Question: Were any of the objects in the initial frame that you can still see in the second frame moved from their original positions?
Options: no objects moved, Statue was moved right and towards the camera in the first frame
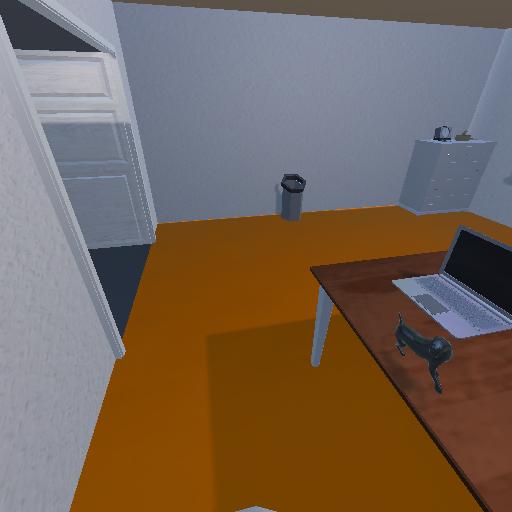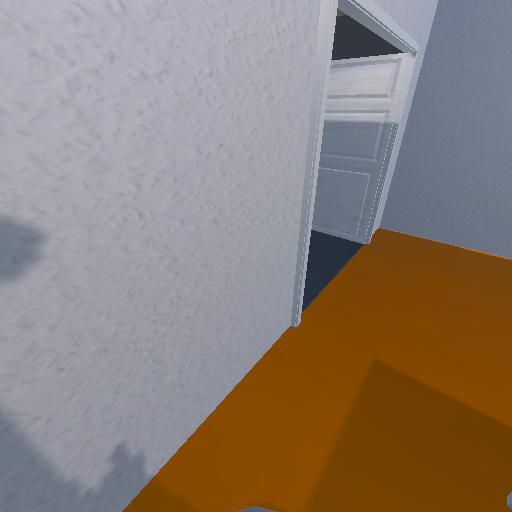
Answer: no objects moved